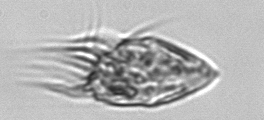
Label: Strombidium_morphotype1